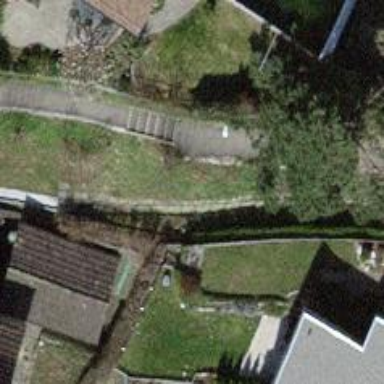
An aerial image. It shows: Road with steps.